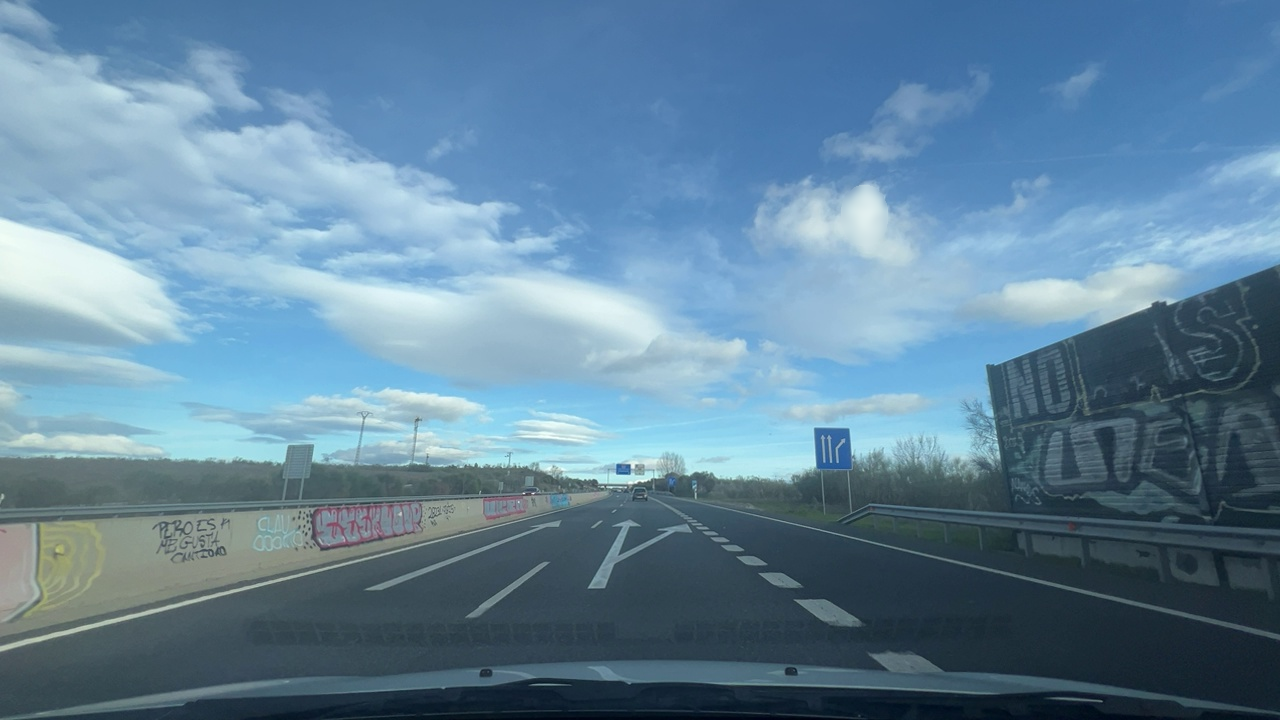
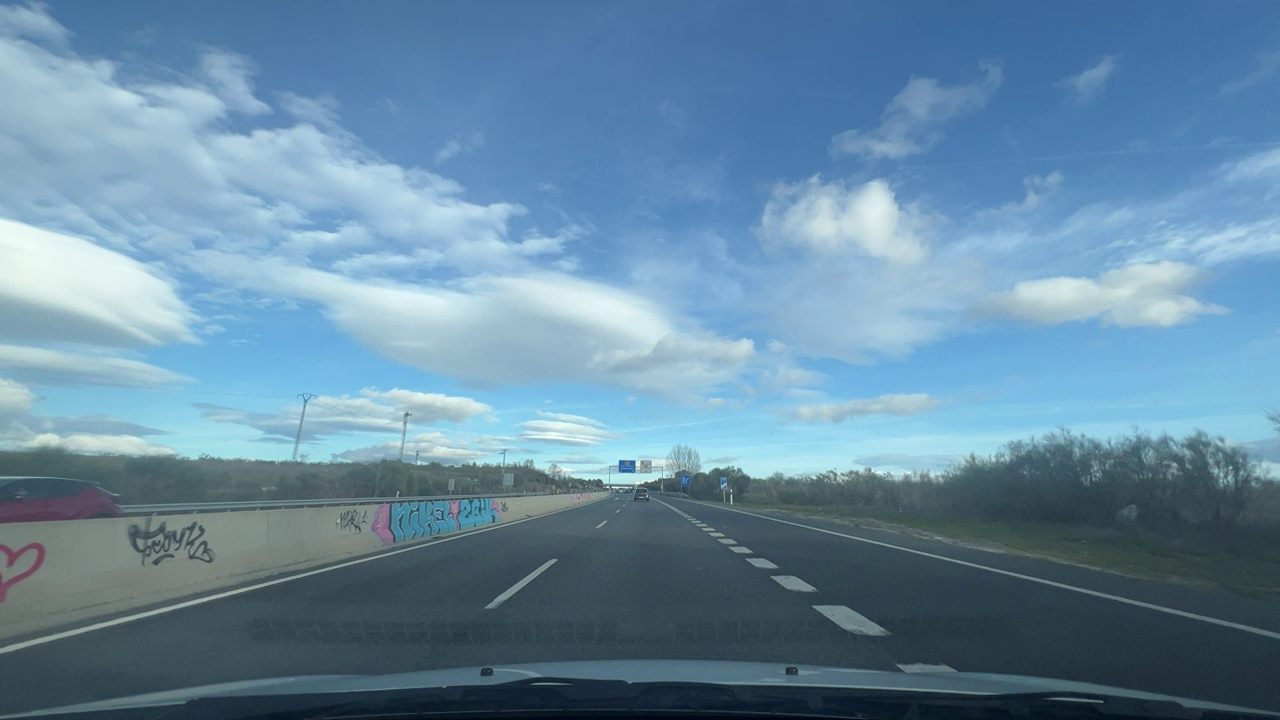
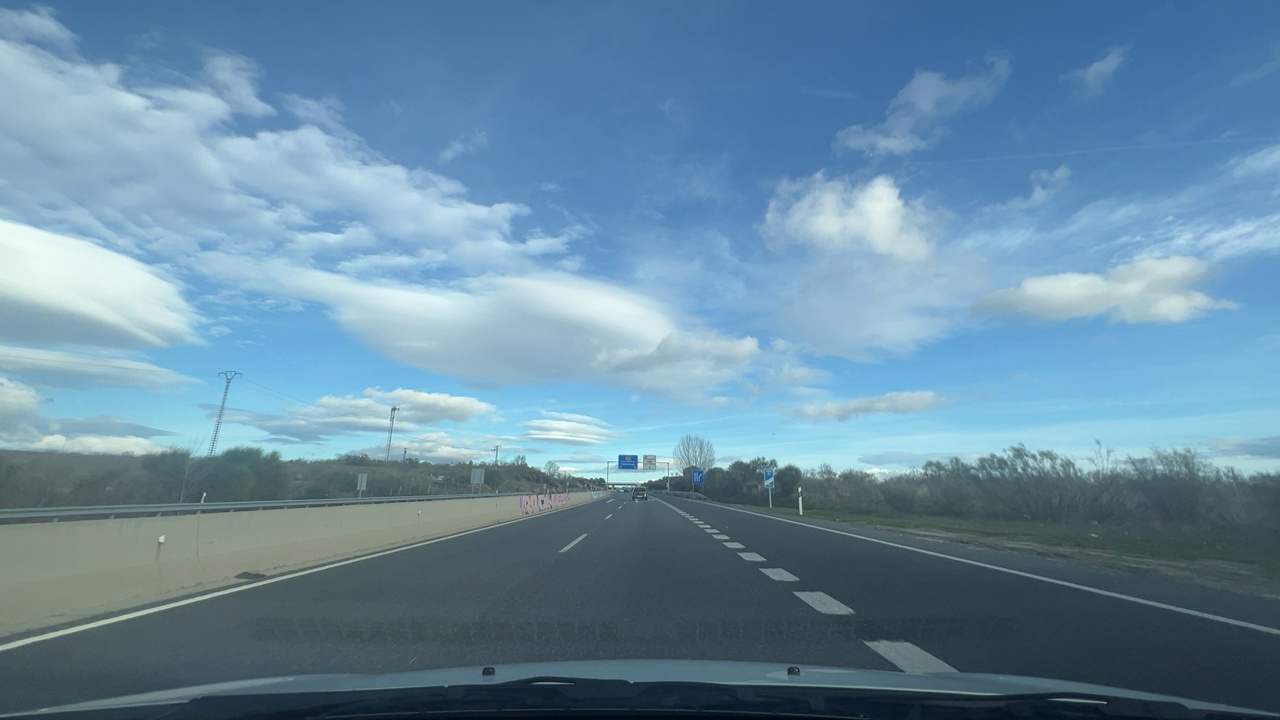
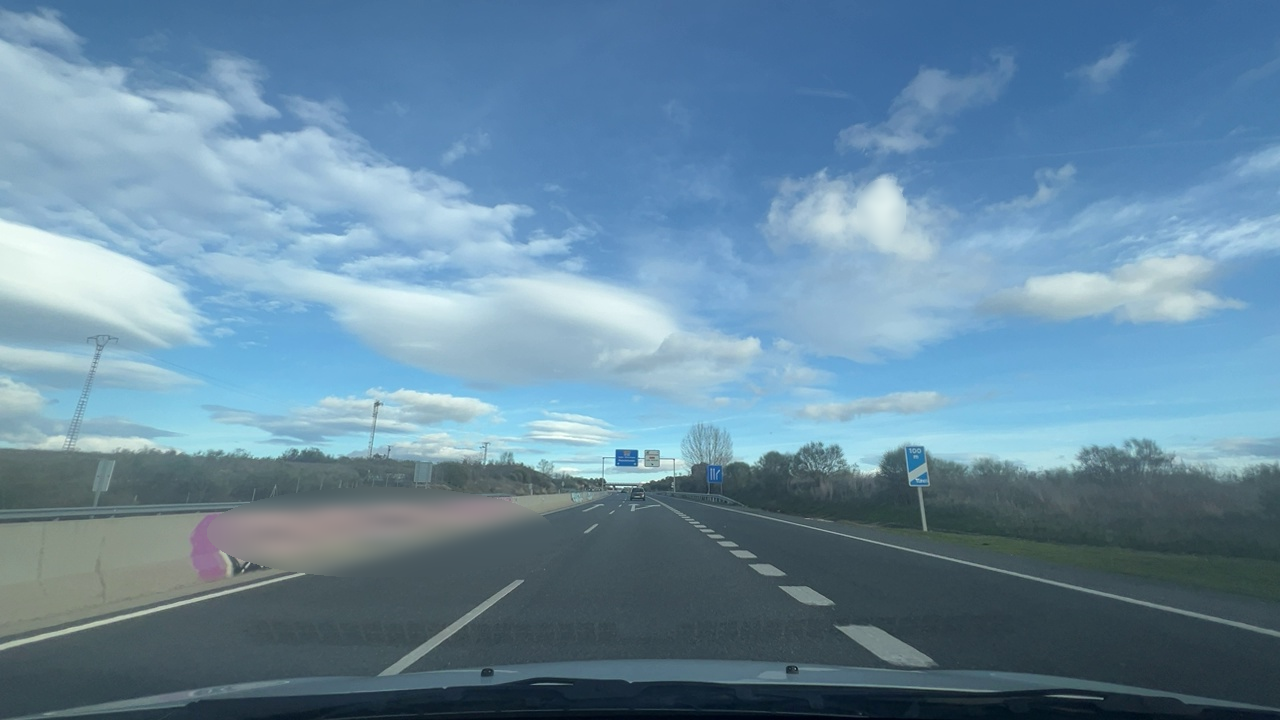
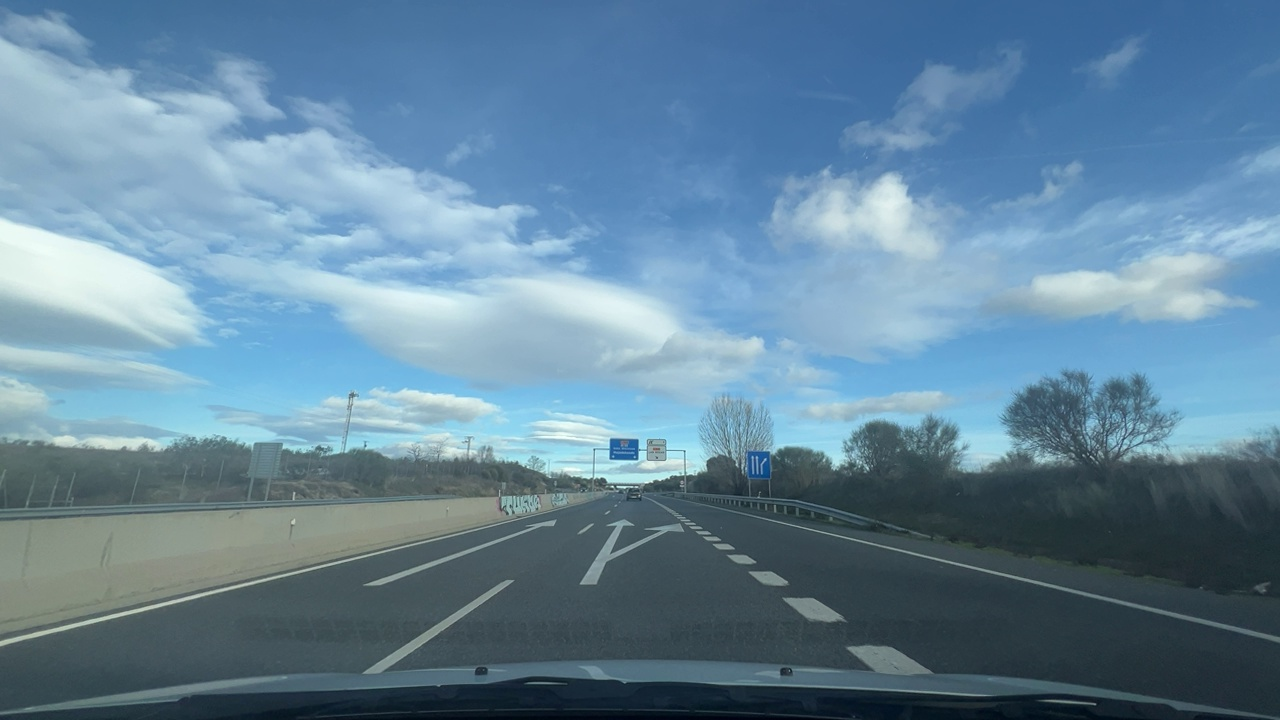
Situation: empty
Question: Do lane markings from two different lanes converge into a single lane?
Answer: No
Reasoning: The lanes remain separate and parallel; no convergence into a single lane is visible.

Situation: empty
Question: Is the ego vehicle currently inside a roundabout?
Answer: No
Reasoning: The vehicle is approaching the roundabout but has not yet entered the circular roadway.

Situation: empty
Question: Is a roundabout visible ahead in the ego direction?
Answer: No
Reasoning: There is no roundabout visible in the current ego direction.

Situation: empty
Question: Is the ego vehicle stationary while another vehicle crosses its path within the roundabout?
Answer: No
Reasoning: The ego vehicle is moving; no crossing vehicle obstructs it while it is stationary.